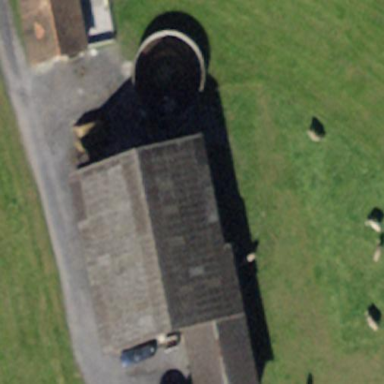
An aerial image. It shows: Farmyard area.